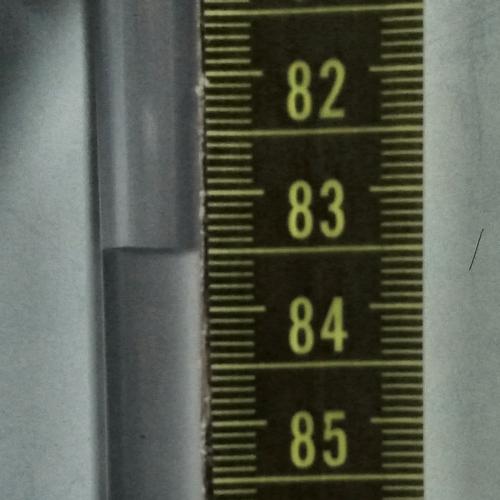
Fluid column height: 83.5 cm